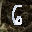
Label: 6